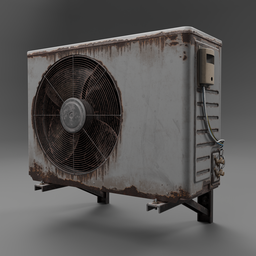
Label: appliances